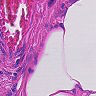
Metastatic tissue present: no